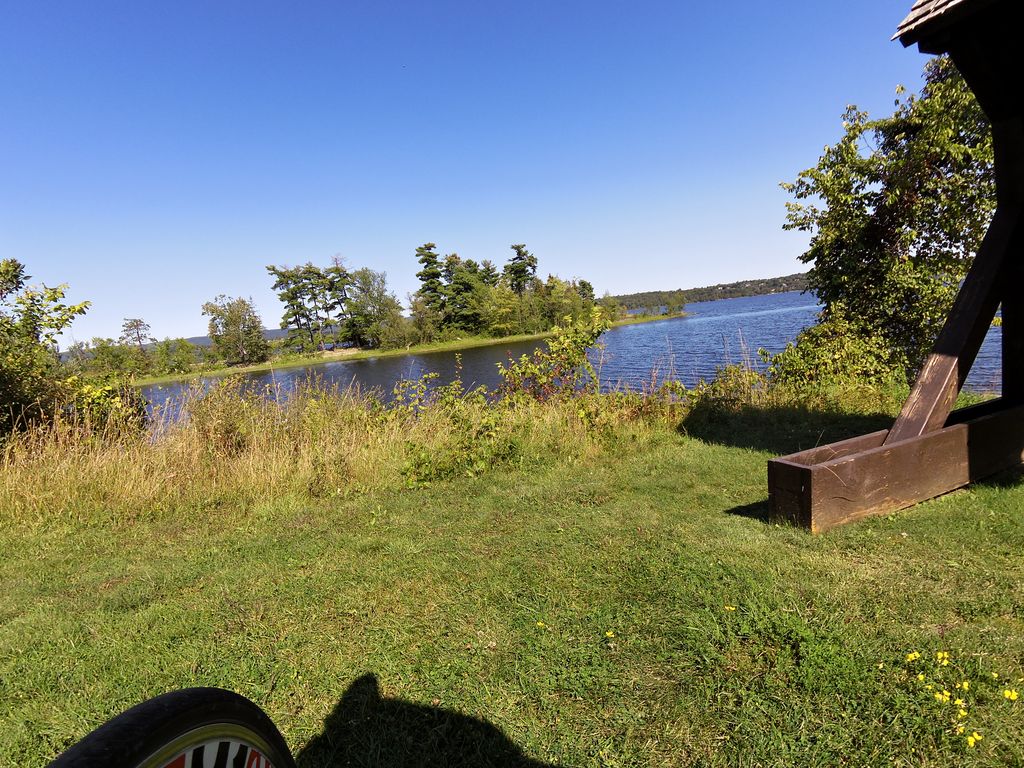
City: ottawa-gatineau